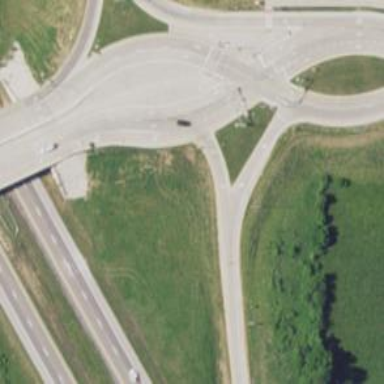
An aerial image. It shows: Asphalt motorway link with Diverging Diamond Interchange (DDI) junction.